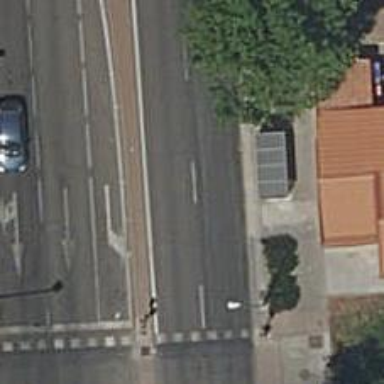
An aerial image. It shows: Public transport stop position.